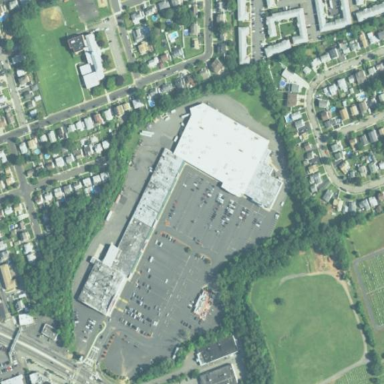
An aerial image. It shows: Retail area.